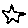
Label: star